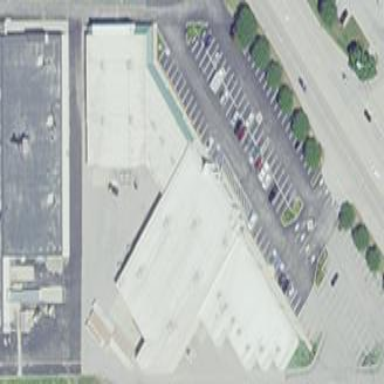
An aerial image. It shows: Commercial building.